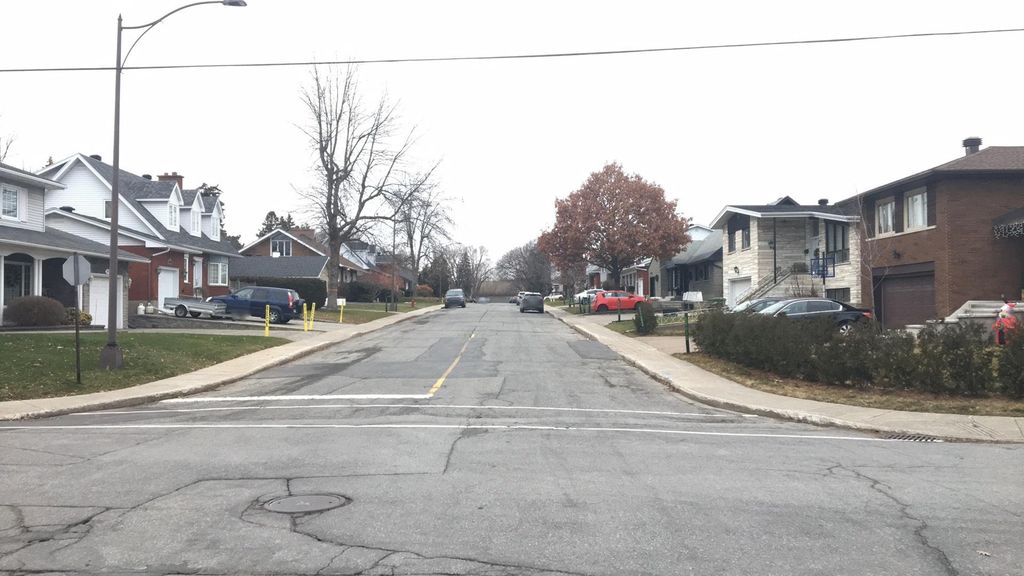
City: montreal